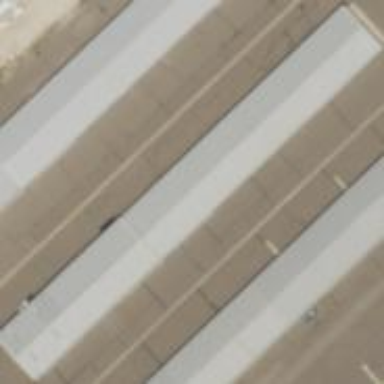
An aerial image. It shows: Hangar building at the airport.